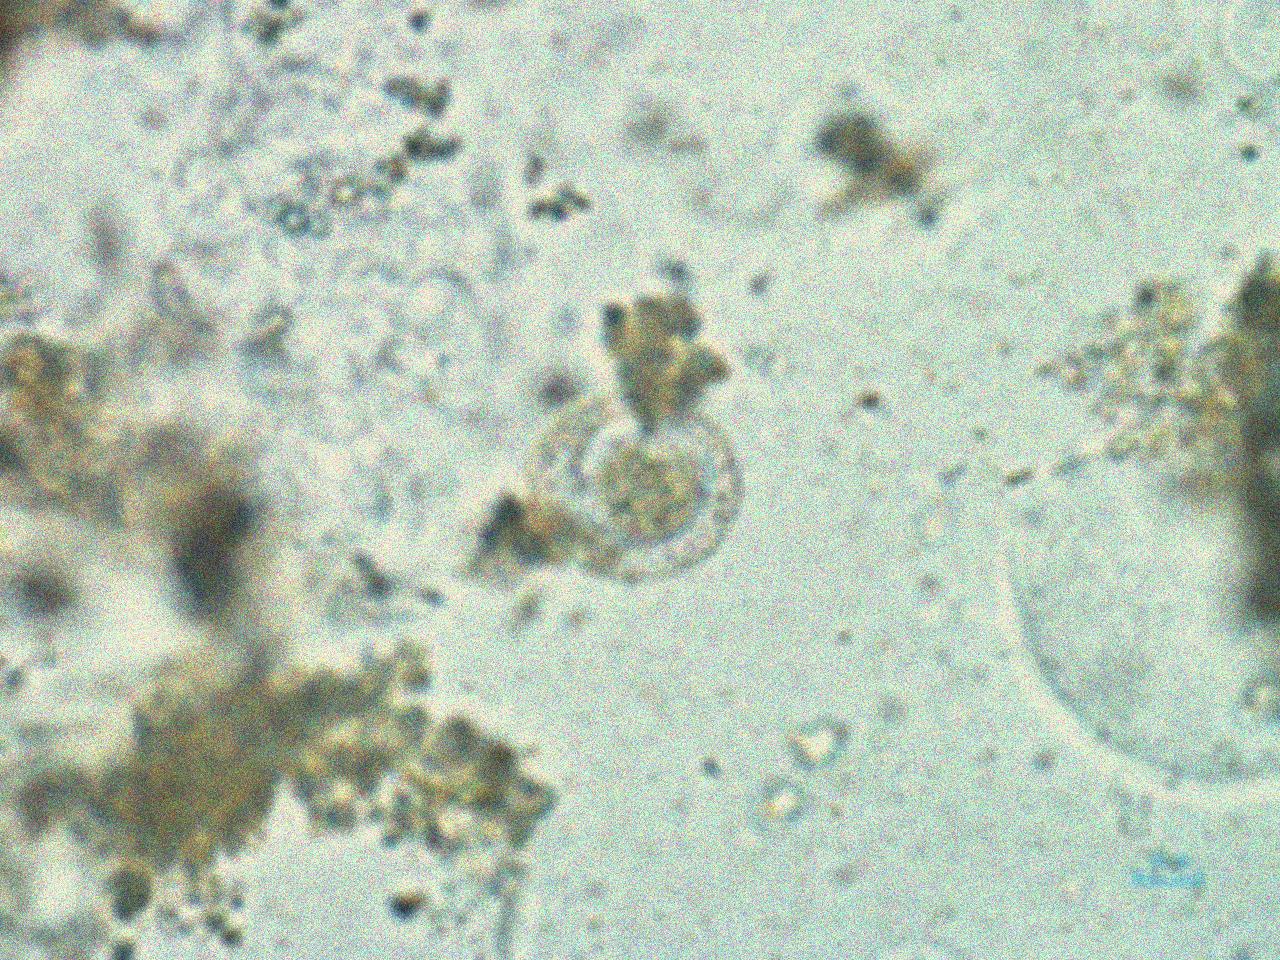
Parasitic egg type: Hymenolepis nana